Question: I'm trying to get the hole table(all 1000+ universities) from this website - <URL>.
For this goal, I use the following libraries - requests and BeautifulSoup, and my code is:
'''
import requests
from bs4 import BeautifulSoupenter
html_content = requests.get('https://www.timeshighereducation.com/world-university-rankings/2018/world-ranking#!/page/0/length/25/sort_by/rank/sort_order/asc/cols/stats')
soup = bs4.BeautifulSoup(html_content, 'lxml')
'''
Then I'm looking for a table:
'''
table = soup.find_all('table')[0]
'''
But as a result, I do not see the table itself '<tbody>', the rows '<tr>' and the columns '<td>'.
HTML code:

Please help mu to get all the information from this site and build a dataframe from it.
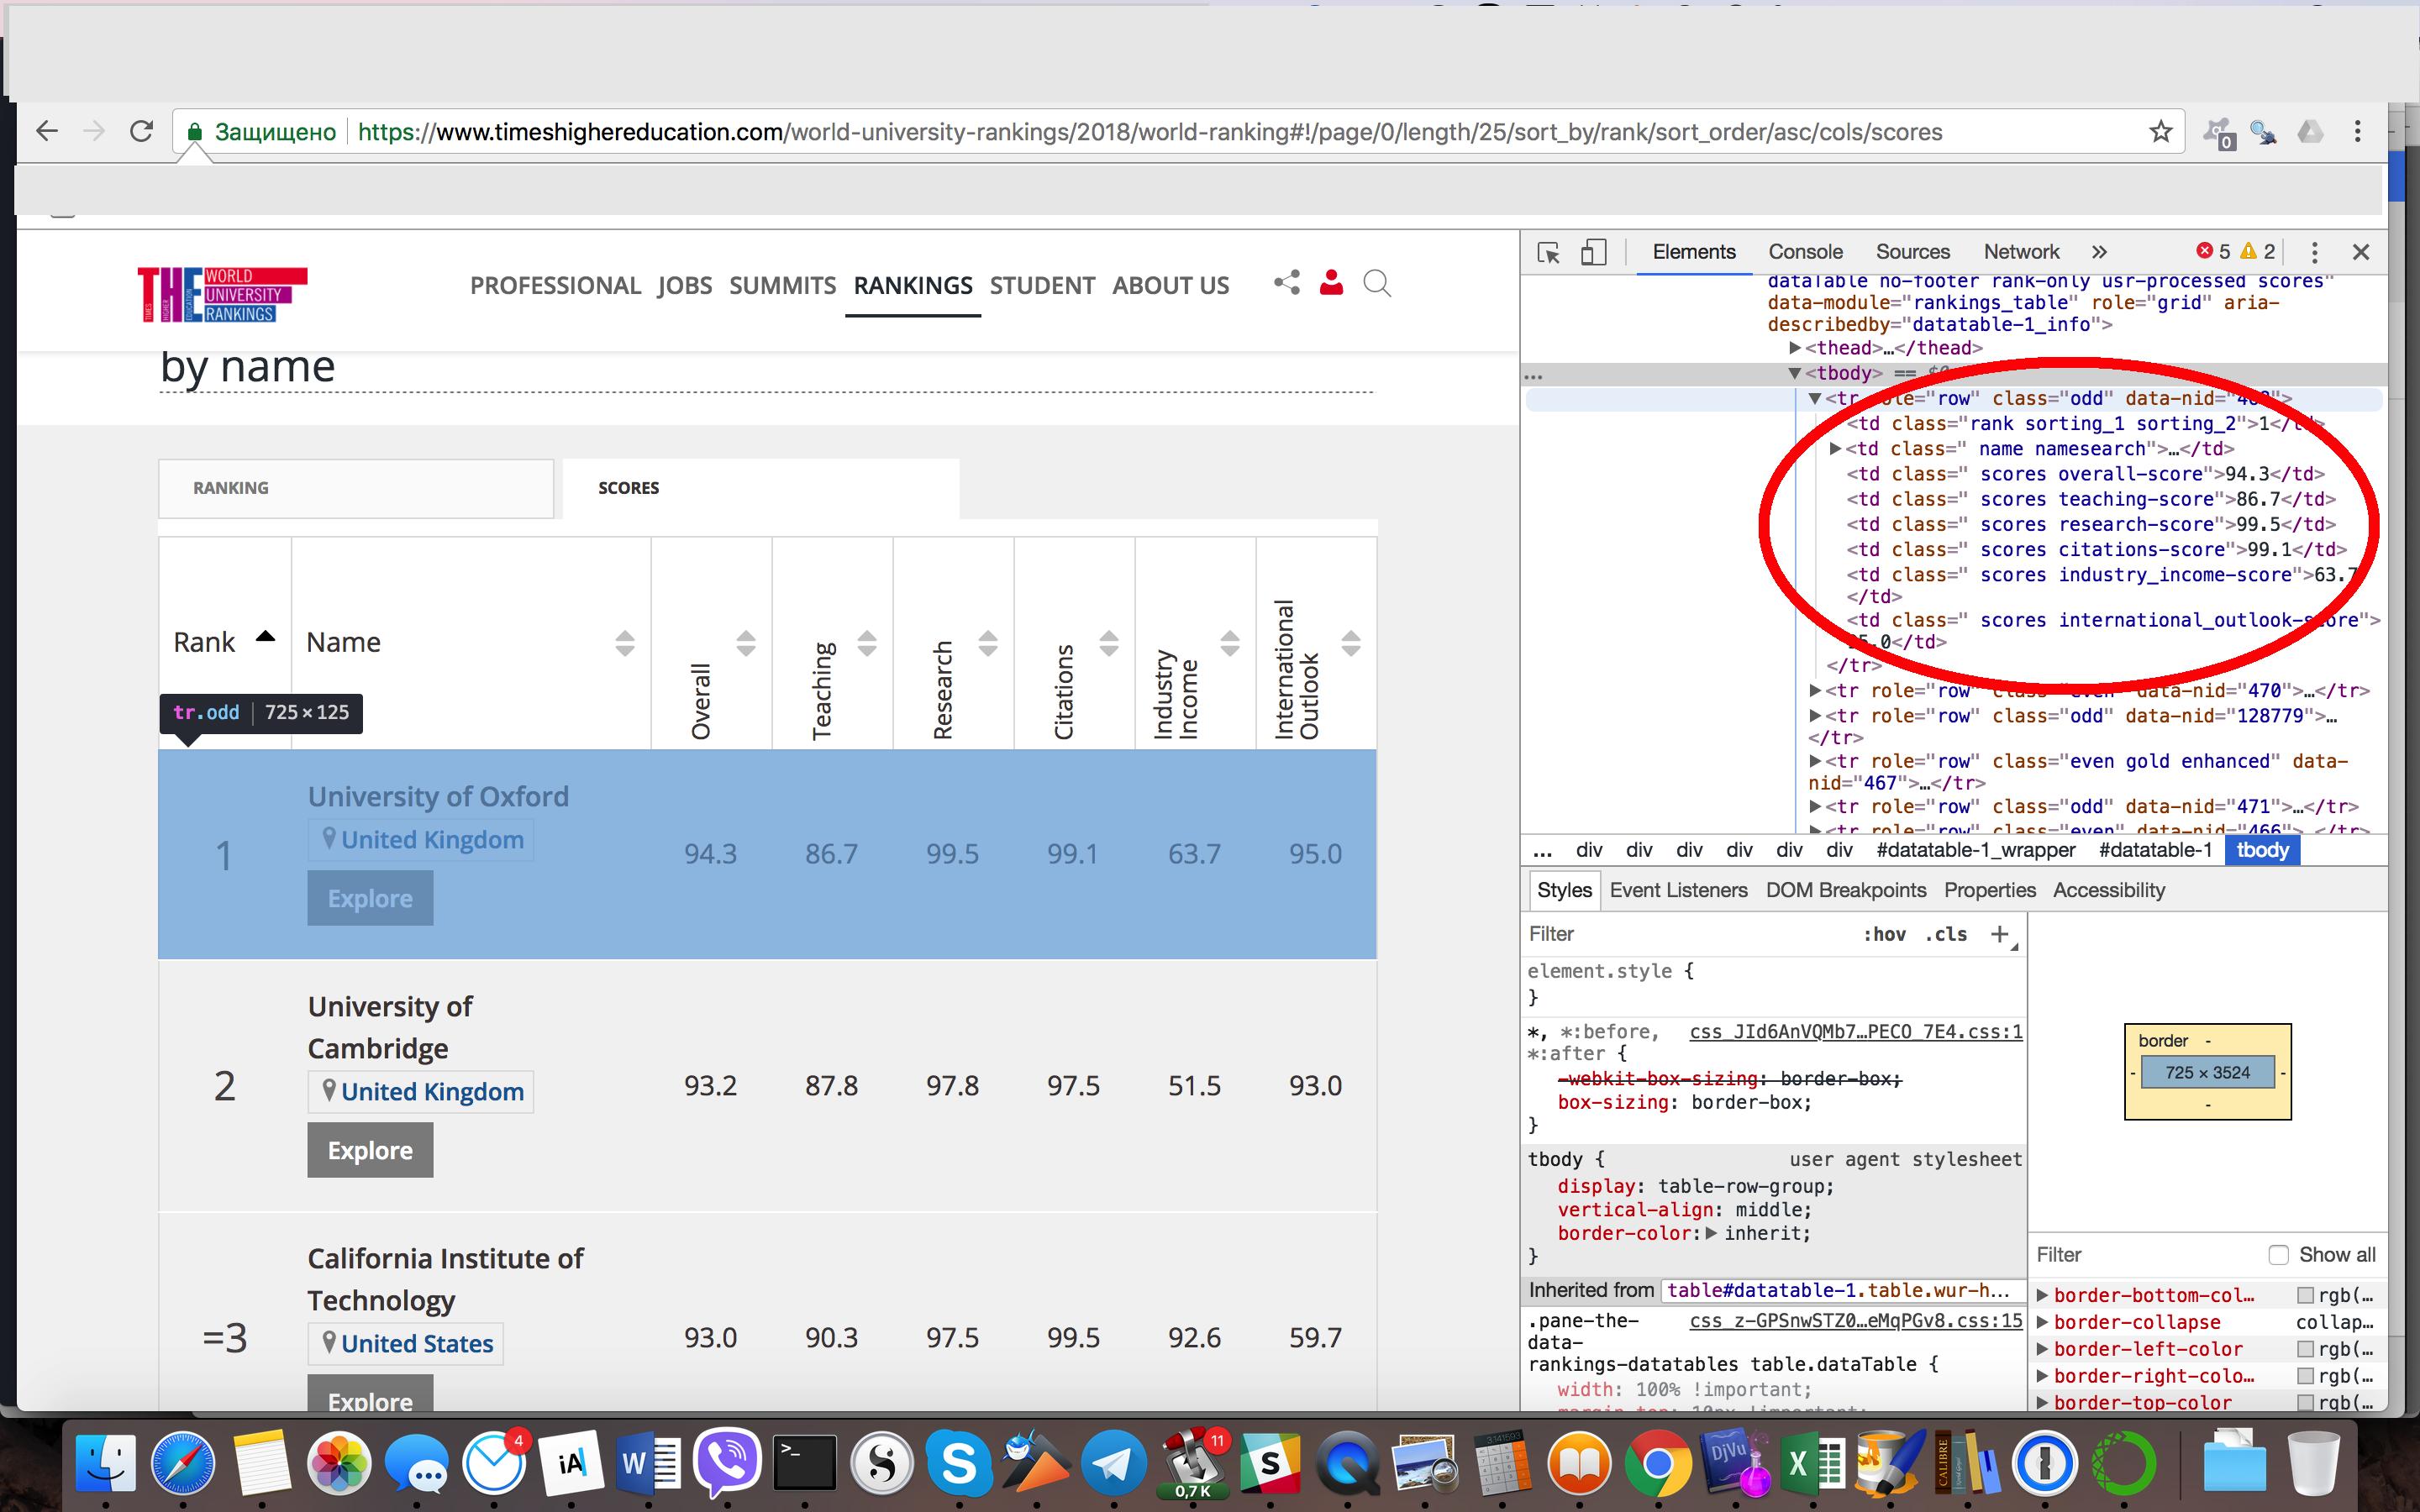
Answer: Try the below approach. You can get the url if you take a look at the network activity at xhr section within network tab under devtools. However, this is how your script should look like to get the data from that json response.
'''
import requests
URL = "https://www.timeshighereducation.com/sites/default/files/the_data_rankings/world_university_rankings_2018_limit0_369a9045a203e176392b9fb8f8c1cb2a.json"
res = requests.get(URL)
for items in res.json()['data']:
rank = items['rank']
name = items['name']
intstudents = items['stats_pc_intl_students']
ratio = items['stats_female_male_ratio']
print(rank,name,intstudents,ratio)
'''
Output:
'''
1 University of Oxford 38% 46 : 54
2 University of Cambridge 35% 45 : 55
=3 California Institute of Technology 27% 31 : 69
=3 Stanford University 22% 42 : 58
5 Massachusetts Institute of Technology 34% 37 : 63
6 Harvard University 26% None
'''